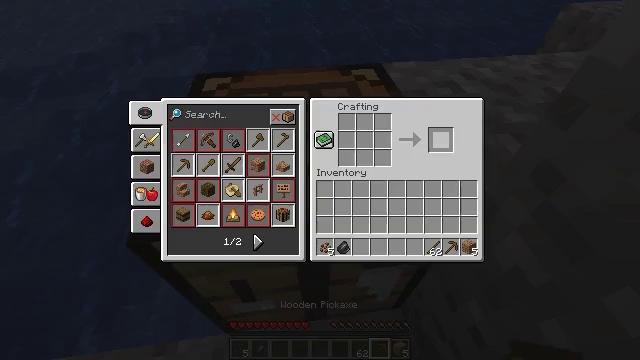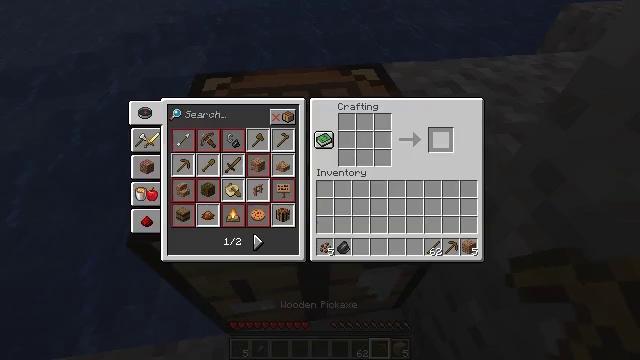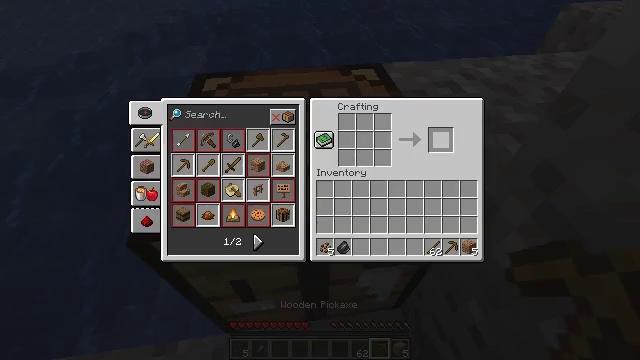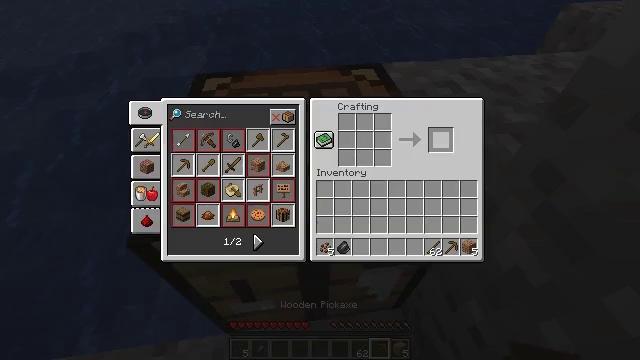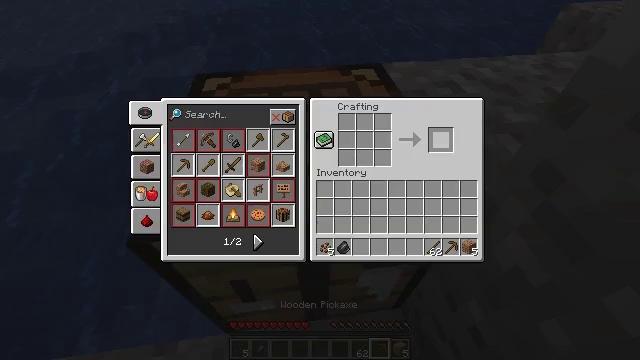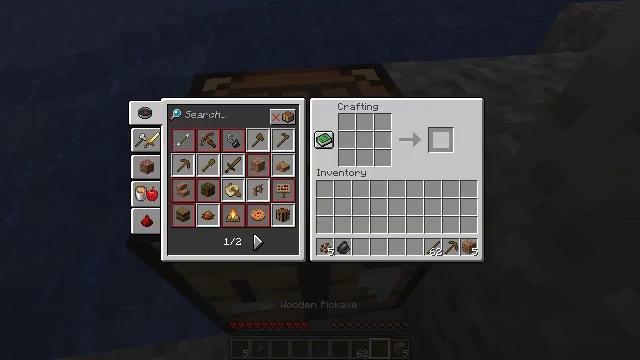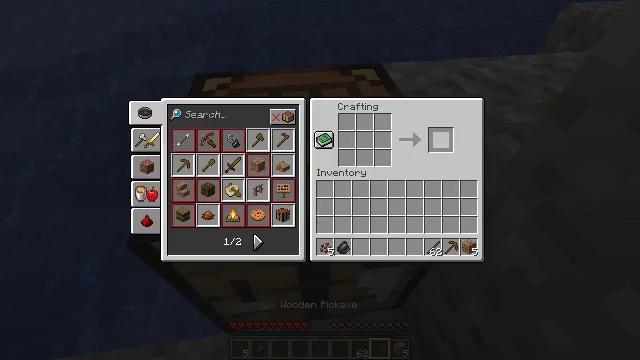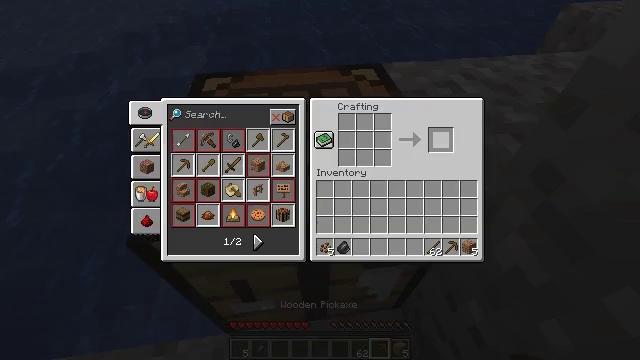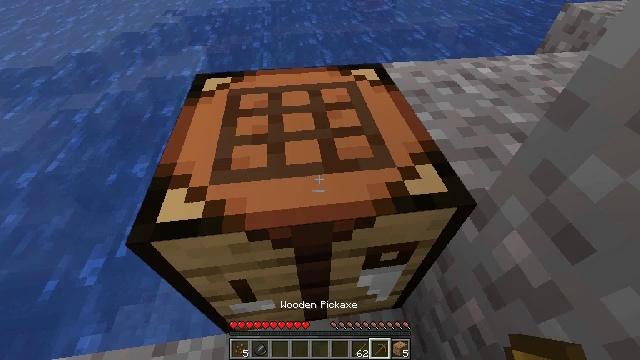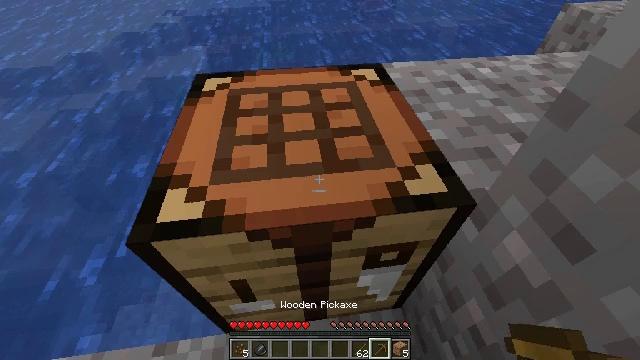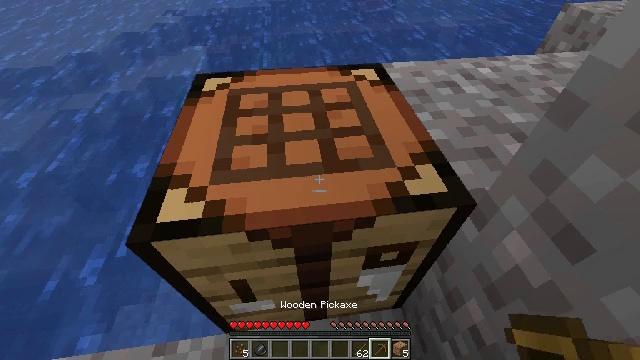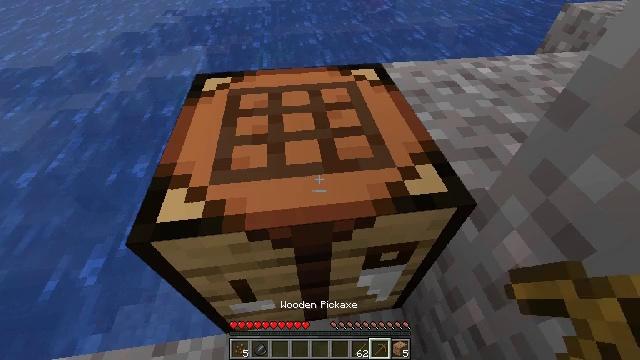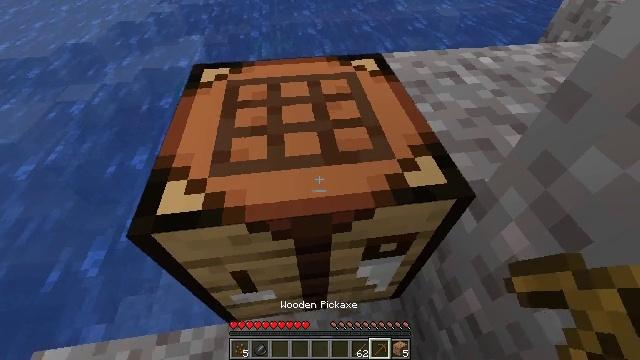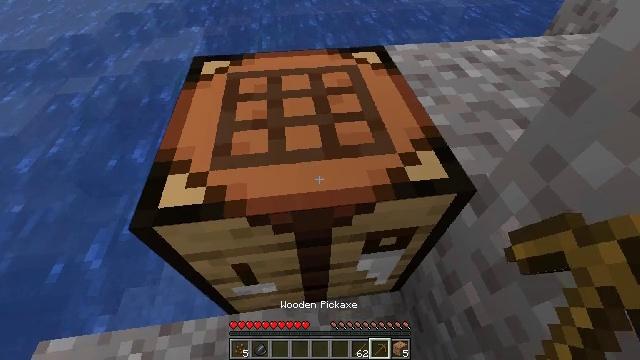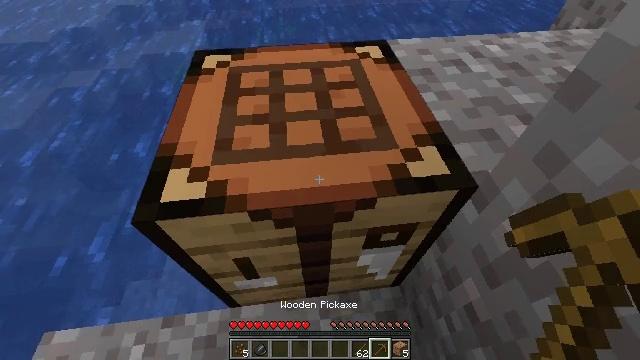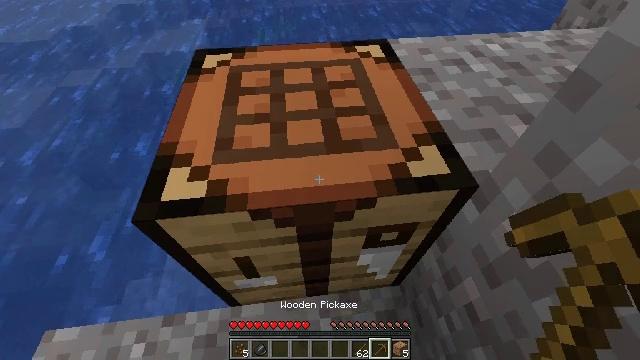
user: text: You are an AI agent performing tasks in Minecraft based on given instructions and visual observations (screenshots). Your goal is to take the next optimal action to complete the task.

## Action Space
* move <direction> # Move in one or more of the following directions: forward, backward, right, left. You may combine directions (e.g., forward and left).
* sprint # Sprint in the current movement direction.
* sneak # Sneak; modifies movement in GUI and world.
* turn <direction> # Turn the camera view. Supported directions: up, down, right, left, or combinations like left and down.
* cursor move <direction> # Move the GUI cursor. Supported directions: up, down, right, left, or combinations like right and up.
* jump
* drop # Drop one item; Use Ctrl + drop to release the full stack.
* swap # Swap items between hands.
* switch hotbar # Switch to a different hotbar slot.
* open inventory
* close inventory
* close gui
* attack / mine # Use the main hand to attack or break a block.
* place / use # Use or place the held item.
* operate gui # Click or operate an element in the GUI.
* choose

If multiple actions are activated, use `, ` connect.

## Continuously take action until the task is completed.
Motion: motion action
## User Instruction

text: Put back the crafting table.
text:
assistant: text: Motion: sneak, open gui
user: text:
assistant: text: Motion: no_op
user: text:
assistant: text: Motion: no_op
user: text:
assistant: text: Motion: no_op
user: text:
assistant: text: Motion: no_op
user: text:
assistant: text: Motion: no_op
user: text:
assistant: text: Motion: no_op
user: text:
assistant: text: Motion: no_op
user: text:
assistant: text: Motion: close gui
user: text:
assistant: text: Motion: open inventory
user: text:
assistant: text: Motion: no_op
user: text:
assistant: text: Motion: turn down
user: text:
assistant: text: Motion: turn down
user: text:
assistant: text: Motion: turn down
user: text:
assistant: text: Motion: no_op
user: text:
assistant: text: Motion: no_op
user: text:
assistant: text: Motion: no_op
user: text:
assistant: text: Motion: turn left
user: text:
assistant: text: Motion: turn left and down
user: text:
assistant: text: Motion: turn left and down
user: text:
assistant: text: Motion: no_op
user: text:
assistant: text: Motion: no_op
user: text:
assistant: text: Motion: no_op
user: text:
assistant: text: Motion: attack / mine
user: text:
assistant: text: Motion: attack / mine
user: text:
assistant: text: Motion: attack / mine
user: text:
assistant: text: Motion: attack / mine
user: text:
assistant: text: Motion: attack / mine
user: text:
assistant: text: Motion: attack / mine
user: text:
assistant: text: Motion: attack / mine